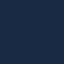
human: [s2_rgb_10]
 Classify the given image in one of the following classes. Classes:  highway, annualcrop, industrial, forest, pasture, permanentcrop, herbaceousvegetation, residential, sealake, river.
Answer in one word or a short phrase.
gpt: SeaLake